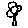
Label: flower